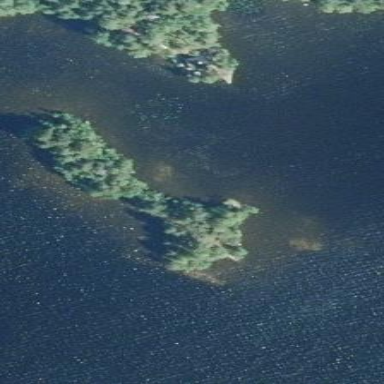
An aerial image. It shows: Island covered with woodland.